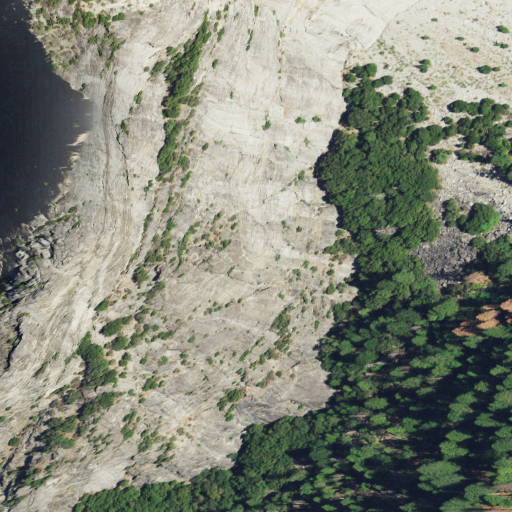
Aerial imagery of slope(s) in California named Rocky Point containing shrub, evergreen forest, and open development